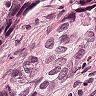
Metastatic tissue present: yes